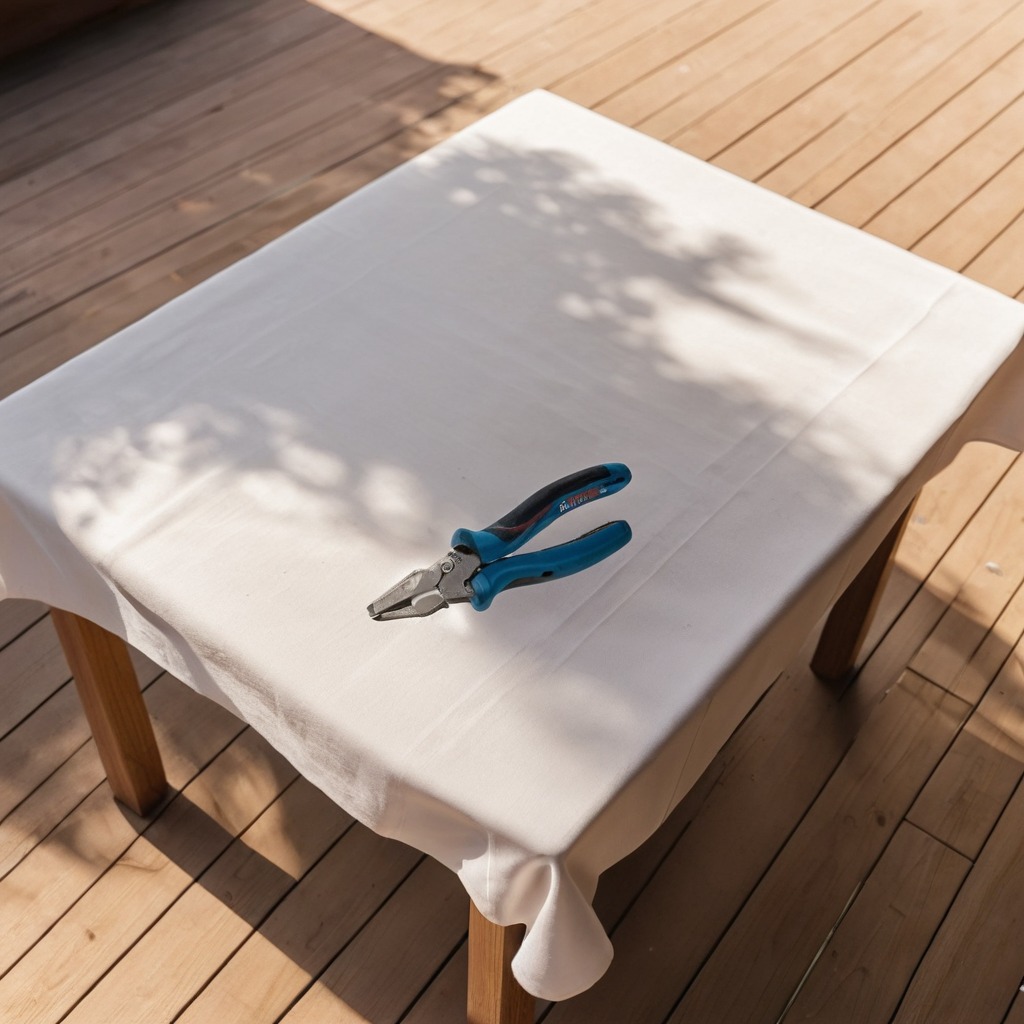
A plier lying on a wooden table in an outdoor workshop during daytime bright natural light soft shadows worn but beneath the cloth.